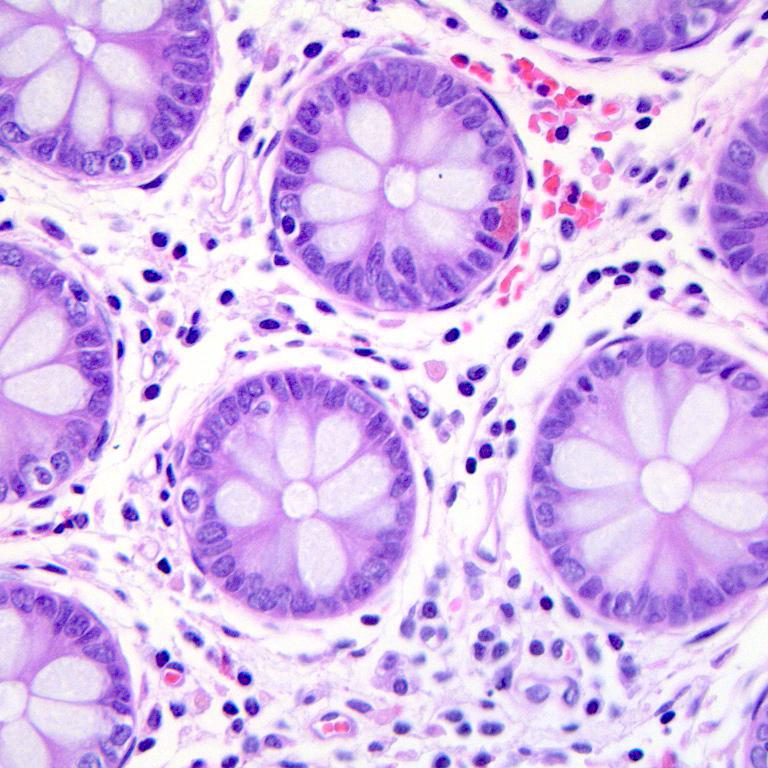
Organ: colon
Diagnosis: benign